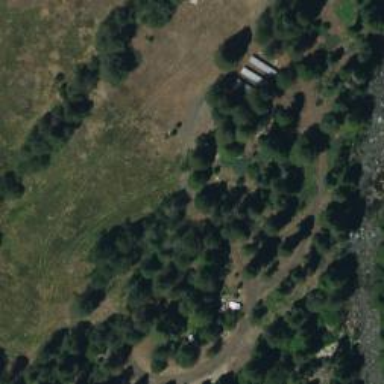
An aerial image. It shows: Evergreen woodland with needle-leaved trees.